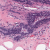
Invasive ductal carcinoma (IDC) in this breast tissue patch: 0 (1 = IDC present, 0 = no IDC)